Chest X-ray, PA view. Patient: 54 years old, sex M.
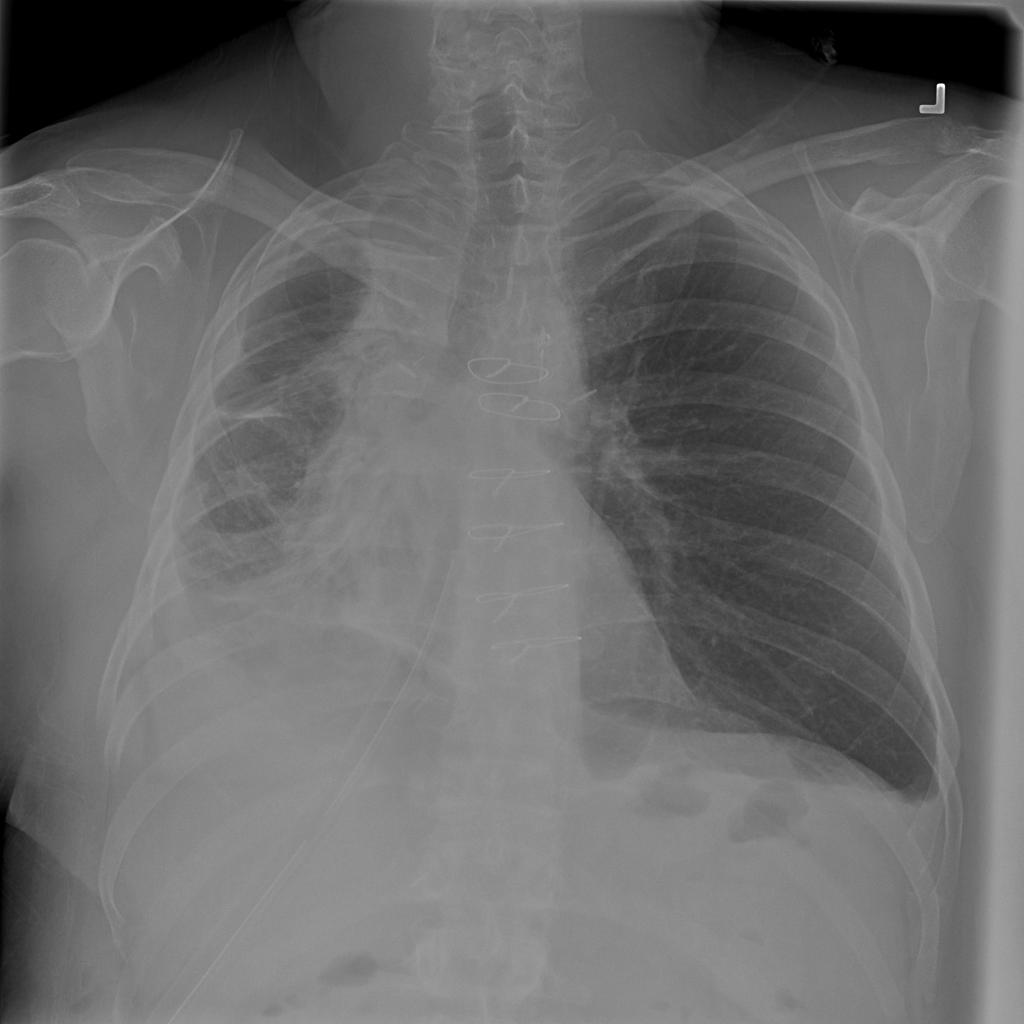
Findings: Atelectasis